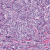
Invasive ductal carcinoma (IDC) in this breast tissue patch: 1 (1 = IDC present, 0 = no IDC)